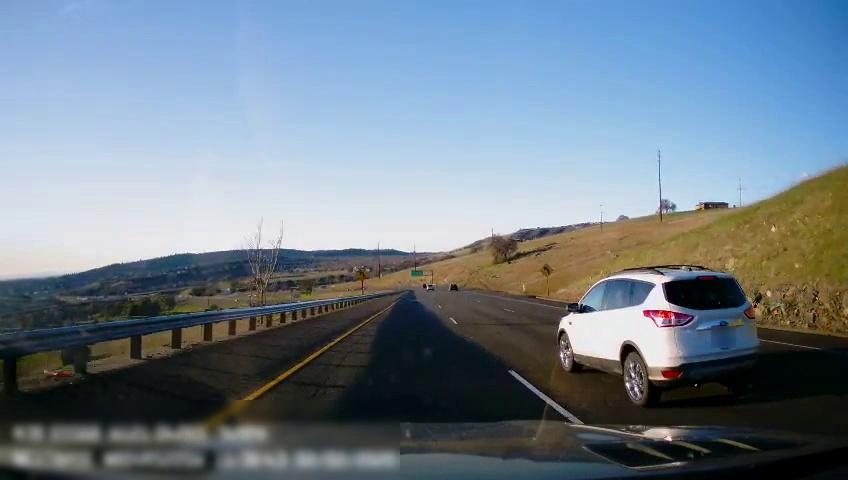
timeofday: Day
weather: Sunny
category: Drivable Space
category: Vehicles | SUV
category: Vehicles | Car
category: Lanes | Current Lane
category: Lanes | Current Lane
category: Lanes | Alternate Lane
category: Lanes | Alternate Lane
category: Traffic | Signs
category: Traffic | Signs